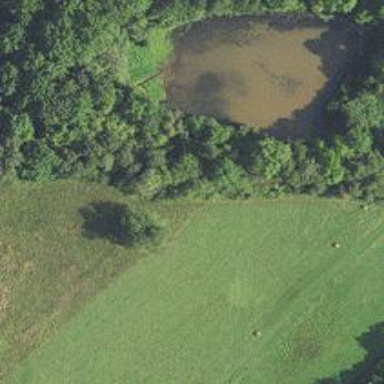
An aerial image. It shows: Pond surrounded by natural water.